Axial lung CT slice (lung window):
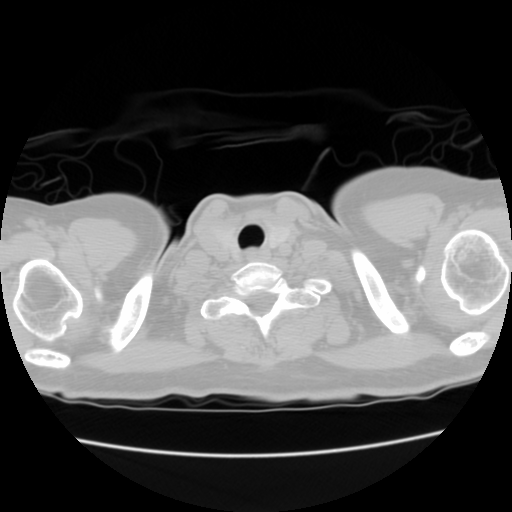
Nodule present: no